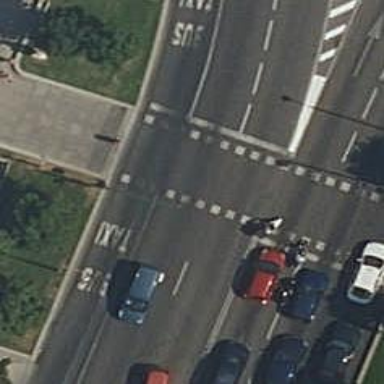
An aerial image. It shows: Crossing with traffic signals.